Question: I am stuck with a problem, I am not able to display multiple input files in my form. I want to display multiple input files, how can I do that?
See this:

In there the 2nd box I want to display my other image.
Please help.
> index.html
'''
<label for="diposite"><b>Photos</b></label>
<input type='file' onchange="readURL(this);" multiple/>
<img id="blah" src="https://i.ibb.co/42x6mCS/image.jpg" alt="your image" />
'''
> index.js
'''
function readURL(input) {
if (input.files && input.files[0]) {
var reader = new FileReader();
reader.onload = function (e) {
$('#blah')
.attr('src', e.target.result);
};
reader.readAsDataURL(input.files[0]);
}
}
'''
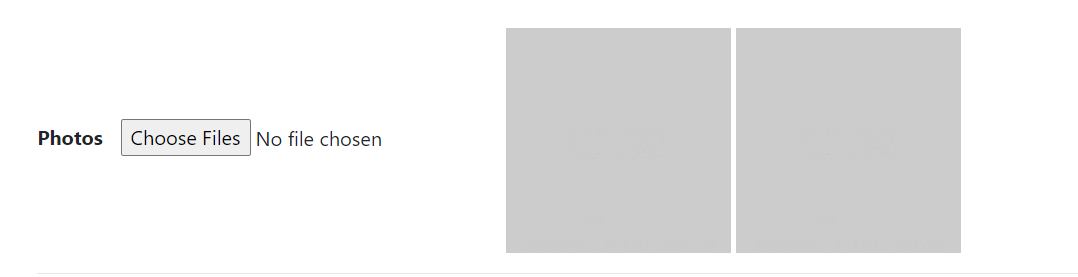
Answer: '''
<script>
function readURL(input) {
if (!input.files) {
return;
}
const readers = [];
const bean = document.getElementById('bean');
for (let i = 0; i < input.files.length; i++) {
readers.push(new FileReader());
readers[i].onload = function(e) {
const img = new Image();
img.src = e.target.result;
bean.appendChild(img);
};
readers[i].readAsDataURL(input.files[i]);
}
}
</script>
<label for="diposite"><b>Photos</b></label>
<input type='file' onchange="readURL(this);" multiple/>
<div id="bean"></div>
'''